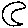
Label: moon